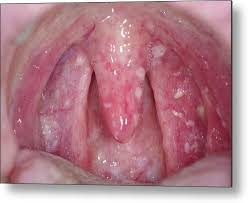
Condition: Mouth Ulcer